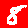
Digit: 8